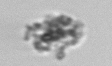
Label: detritus